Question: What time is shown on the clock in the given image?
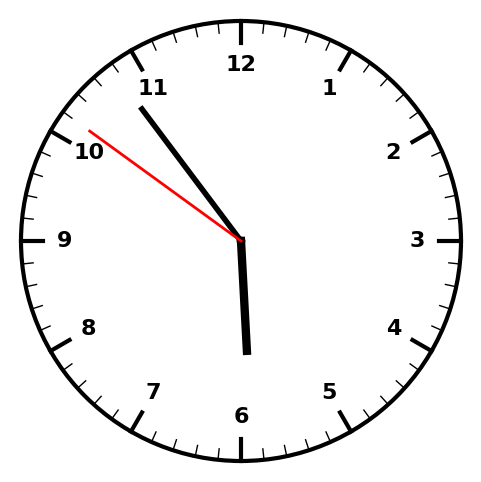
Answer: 05:53:51